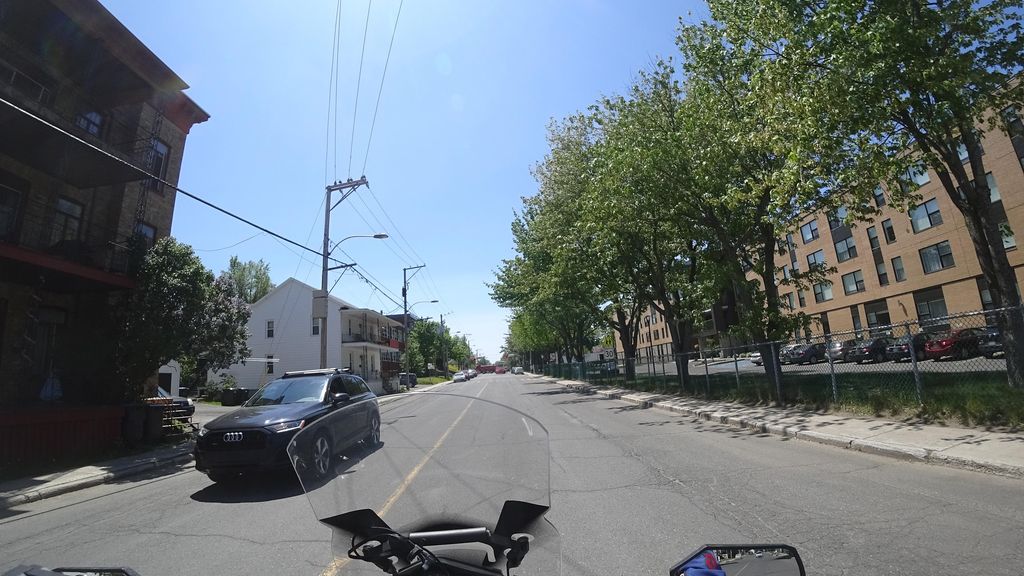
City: quebec_city